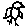
Label: bird